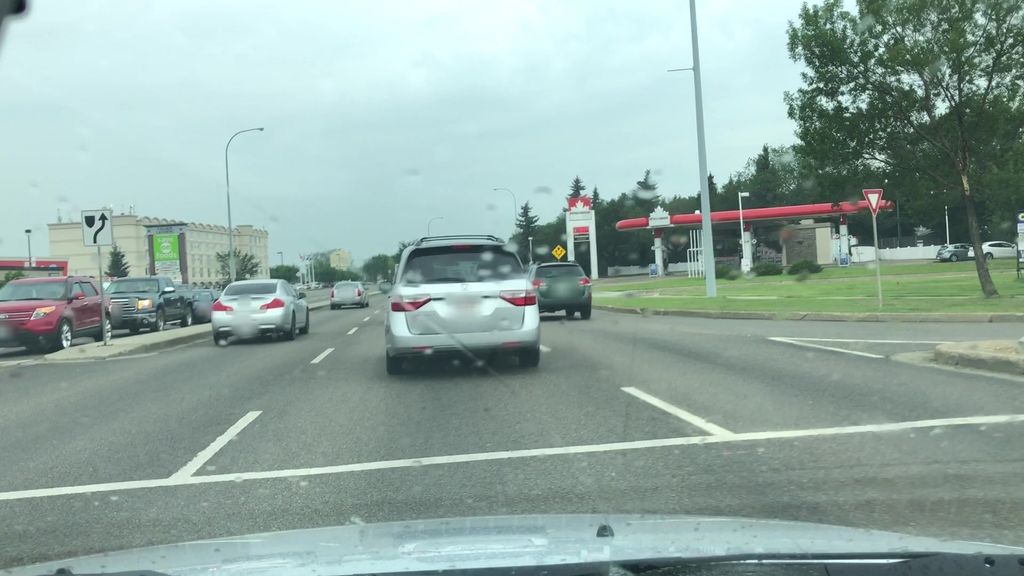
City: edmonton